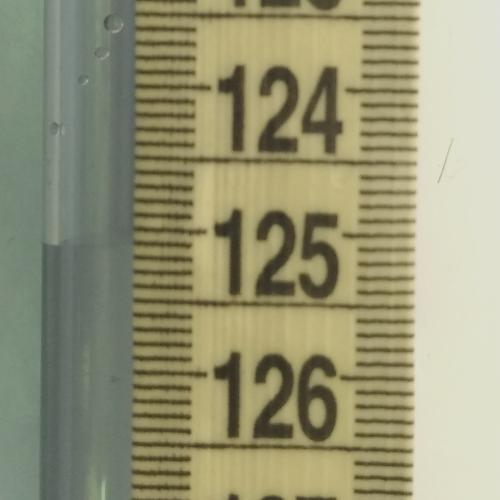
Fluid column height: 125.1 cm